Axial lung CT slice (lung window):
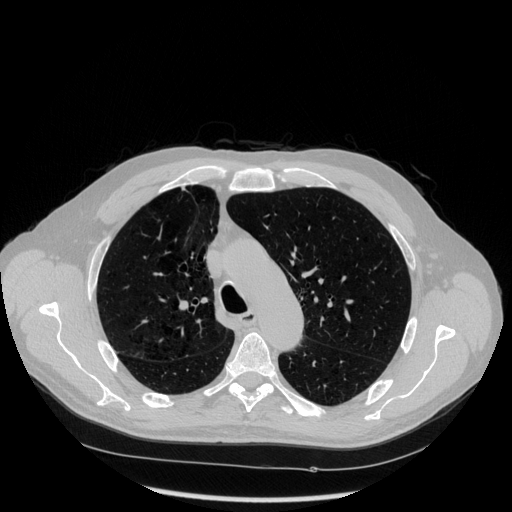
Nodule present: no